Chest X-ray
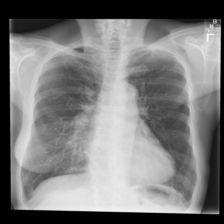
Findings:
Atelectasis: negative
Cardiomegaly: negative
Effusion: negative
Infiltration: negative
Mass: negative
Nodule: negative
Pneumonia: negative
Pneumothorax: negative
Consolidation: negative
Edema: negative
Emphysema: negative
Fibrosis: negative
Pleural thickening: negative
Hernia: negative